Question: I have the problem with saving result set data into variable in MySQL.
I expect that 'Select @var' shows me the all result set but it show me only the last one row. Here is screenshot:

Is that my mistake or incomprehension of variable concepts in MySql?
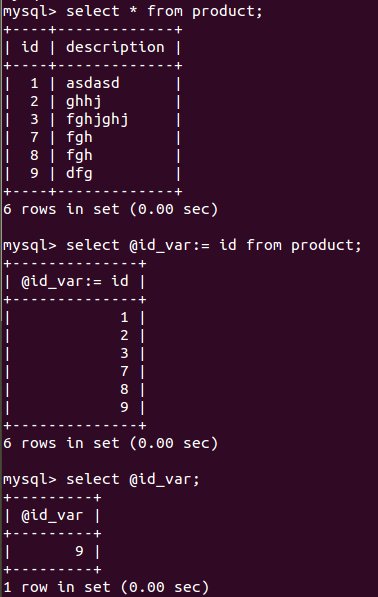
Answer: The value of variable '@id' is changing for every record. So it is currently having the last changed value.
For saving all id's from product table you can use 'GROUP_CONCAT' like this:
'''
SELECT @id := GROUP_CONCAT(id)
FROM products;
SELECT @id;
'''